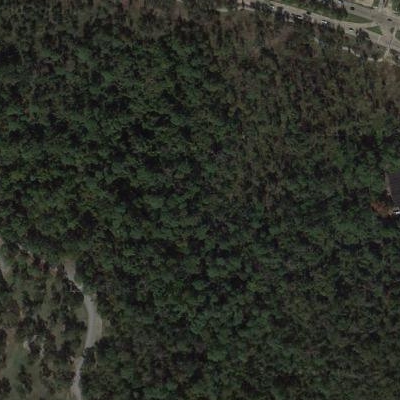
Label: eForest